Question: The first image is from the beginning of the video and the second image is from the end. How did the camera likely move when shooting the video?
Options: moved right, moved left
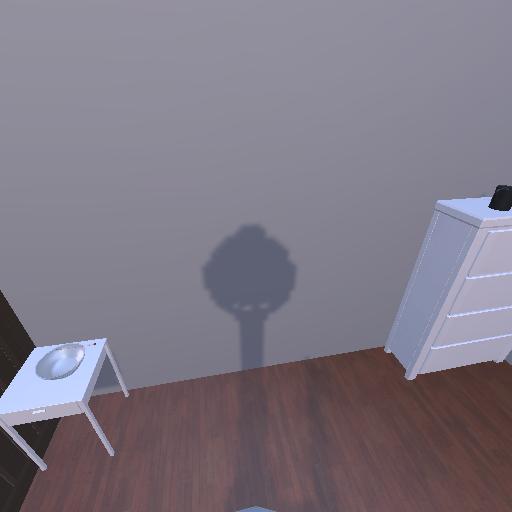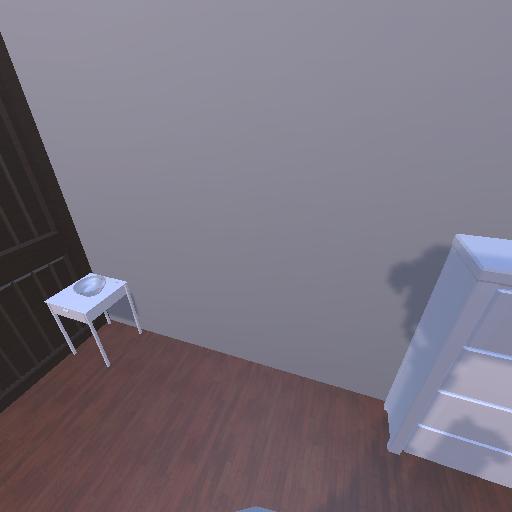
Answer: moved right